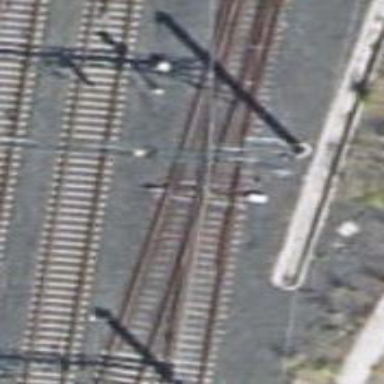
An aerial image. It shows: Railway track with electrified contact lines. This is siding track.